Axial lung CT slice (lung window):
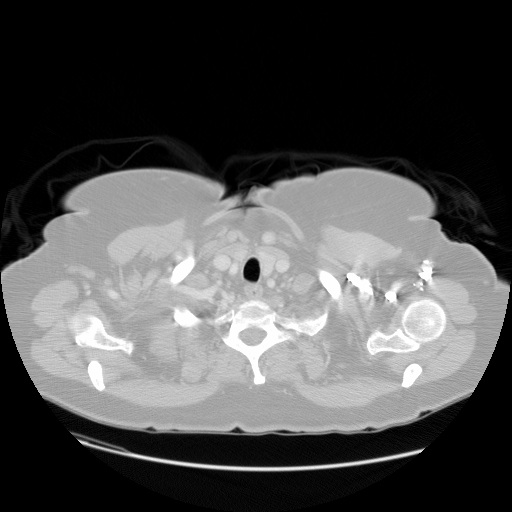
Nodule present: no